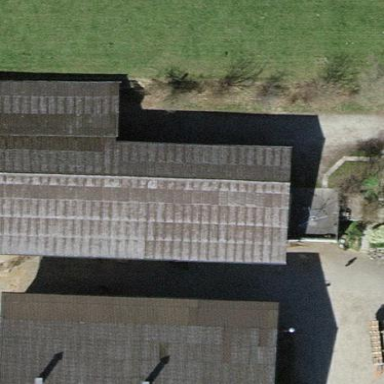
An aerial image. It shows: Farm auxiliary building with gabled roof.